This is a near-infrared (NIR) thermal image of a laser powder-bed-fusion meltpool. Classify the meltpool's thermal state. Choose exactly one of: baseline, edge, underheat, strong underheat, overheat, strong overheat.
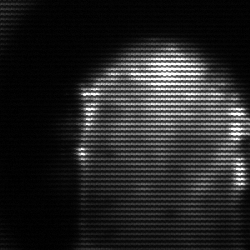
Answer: baseline